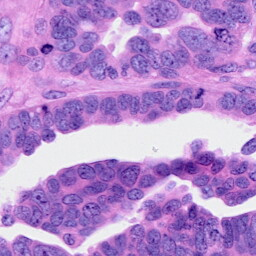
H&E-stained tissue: Ovarian